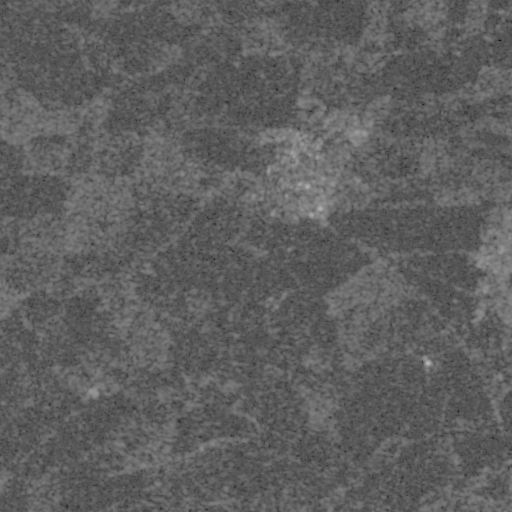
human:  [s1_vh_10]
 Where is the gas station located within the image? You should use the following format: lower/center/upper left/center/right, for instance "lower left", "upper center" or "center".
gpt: The gas station is located in the center of the image.
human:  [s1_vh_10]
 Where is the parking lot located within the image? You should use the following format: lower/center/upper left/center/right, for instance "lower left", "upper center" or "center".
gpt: The parking lot is located in the upper center of the image.
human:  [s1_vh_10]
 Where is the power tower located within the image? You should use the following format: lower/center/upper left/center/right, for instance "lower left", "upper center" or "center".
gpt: The power tower is located in the upper right of the image.
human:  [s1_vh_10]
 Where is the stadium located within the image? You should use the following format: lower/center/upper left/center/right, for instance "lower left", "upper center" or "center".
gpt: The stadium is located in the upper center of the image.
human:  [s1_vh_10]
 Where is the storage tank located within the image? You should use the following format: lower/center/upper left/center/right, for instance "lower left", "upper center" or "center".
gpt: The storage tank is located in the center of the image.
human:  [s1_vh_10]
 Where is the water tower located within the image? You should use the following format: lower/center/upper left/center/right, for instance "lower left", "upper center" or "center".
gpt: The water tower is located in the center of the image.
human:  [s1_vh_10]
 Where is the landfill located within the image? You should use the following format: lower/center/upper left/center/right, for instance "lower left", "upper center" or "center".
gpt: There is no landfill in the image.

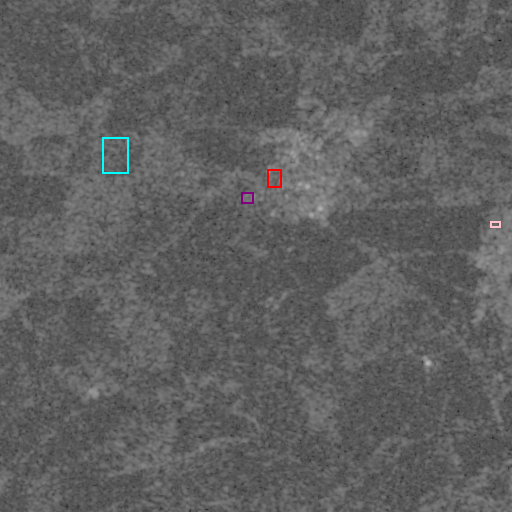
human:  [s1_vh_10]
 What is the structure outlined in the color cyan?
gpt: The structure outlined in cyan is a crop field.
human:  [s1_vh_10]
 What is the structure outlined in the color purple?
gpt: The structure outlined in purple is a gas station.
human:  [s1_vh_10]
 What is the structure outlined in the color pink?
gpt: The structure outlined in pink is a park.
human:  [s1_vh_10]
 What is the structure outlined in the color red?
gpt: The structure outlined in red is a stadium.
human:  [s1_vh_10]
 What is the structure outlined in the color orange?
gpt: There is no orange outline.